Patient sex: F
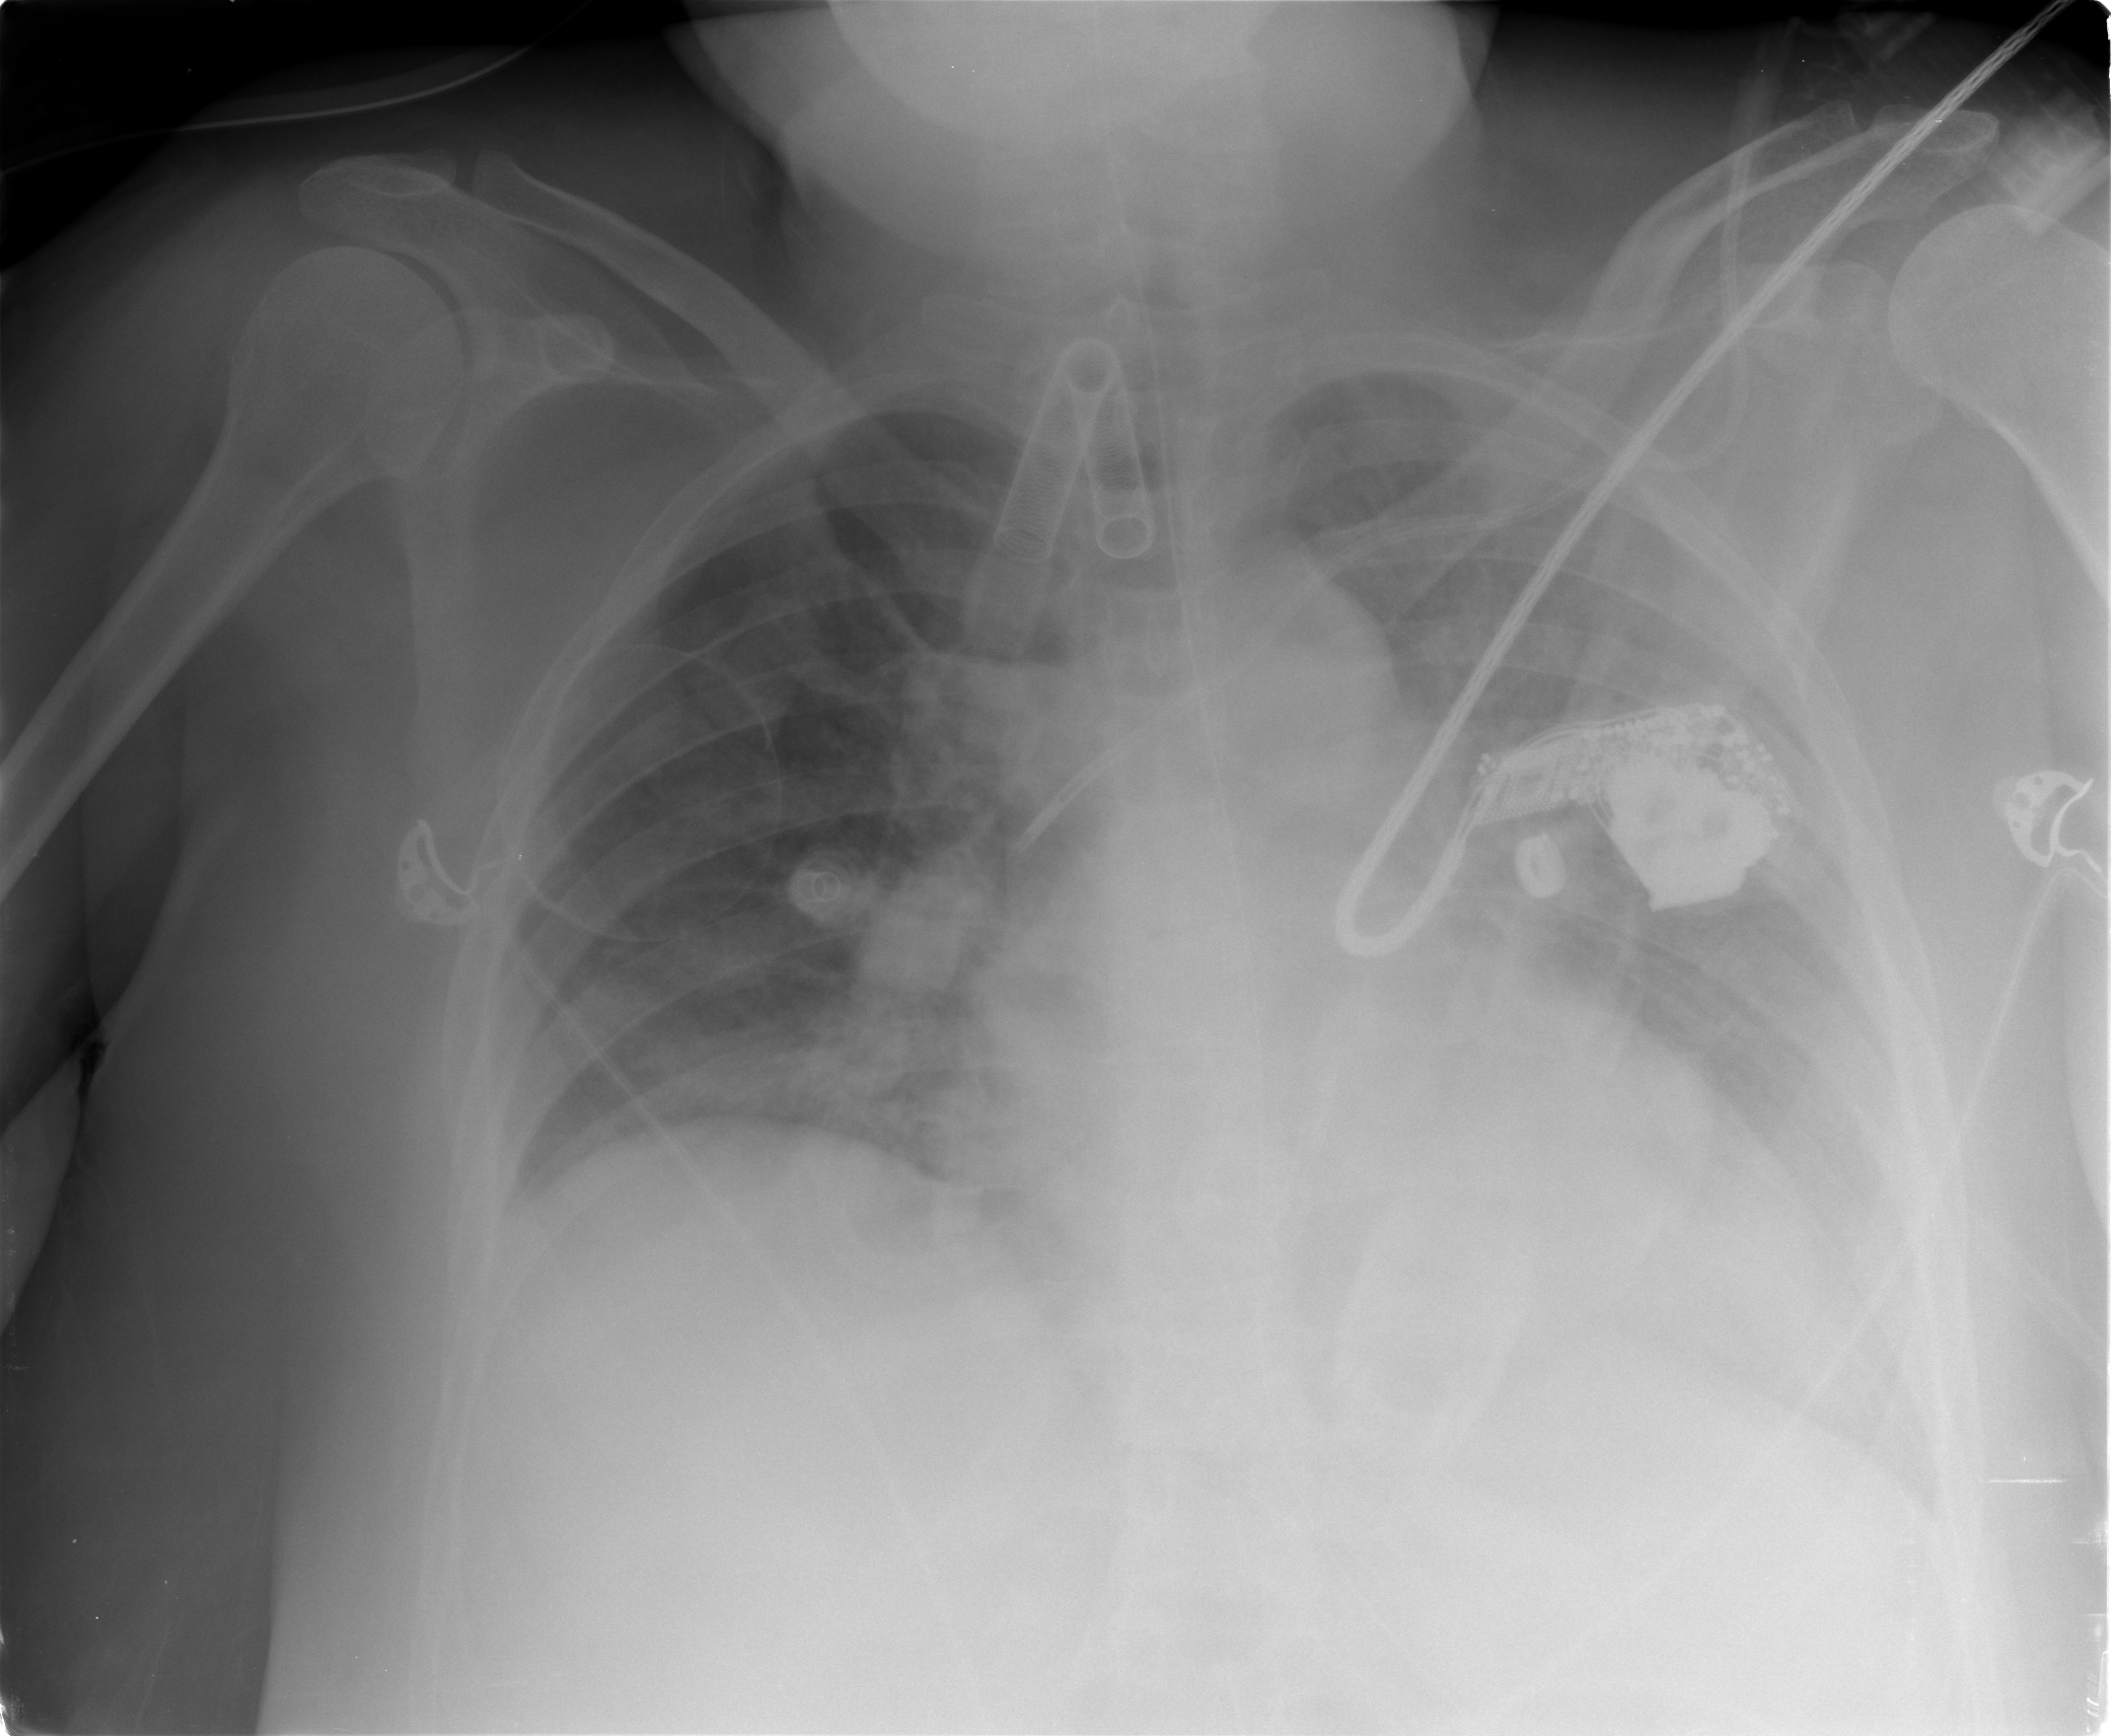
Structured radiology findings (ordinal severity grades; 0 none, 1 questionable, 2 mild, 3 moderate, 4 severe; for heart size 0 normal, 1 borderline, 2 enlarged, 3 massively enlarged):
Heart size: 2
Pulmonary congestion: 2
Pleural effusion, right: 1
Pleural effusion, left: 3
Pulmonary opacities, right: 2
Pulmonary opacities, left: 2
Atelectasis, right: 2
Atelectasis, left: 2